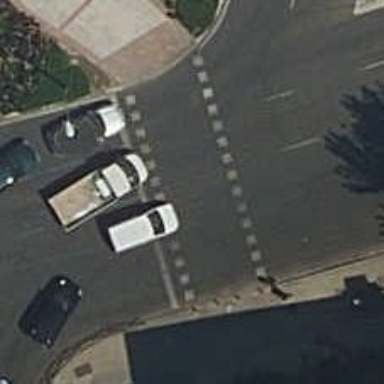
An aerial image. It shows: Road with traffic signals at the crossing.